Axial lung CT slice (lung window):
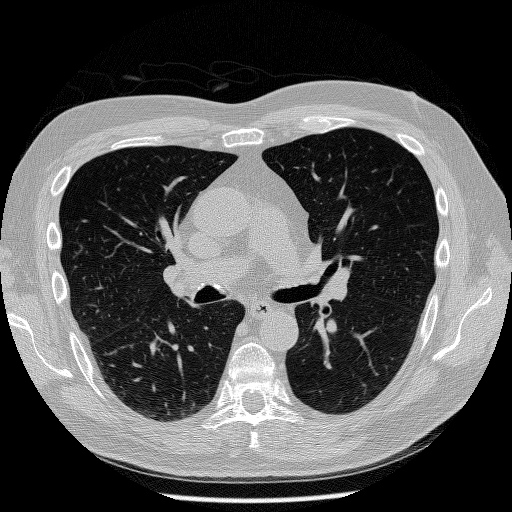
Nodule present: no